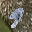
Label: 9